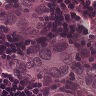
Metastatic tissue present: yes